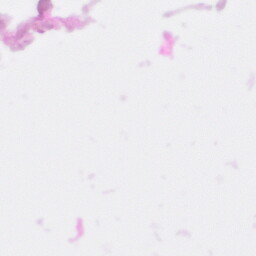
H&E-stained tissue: Pancreatic